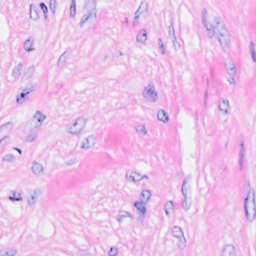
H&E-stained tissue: Breast